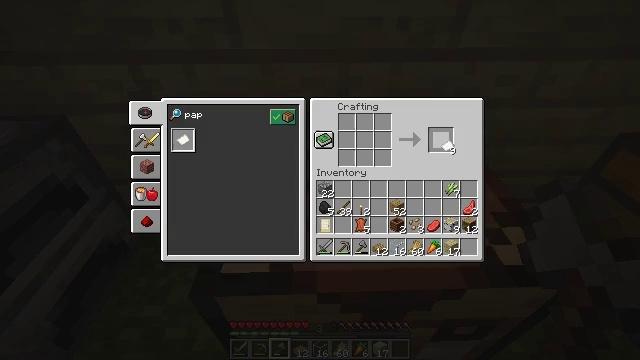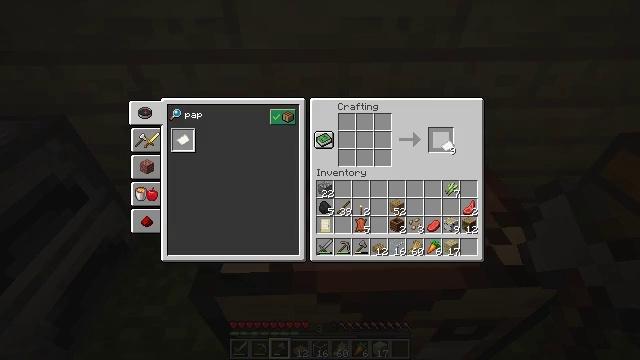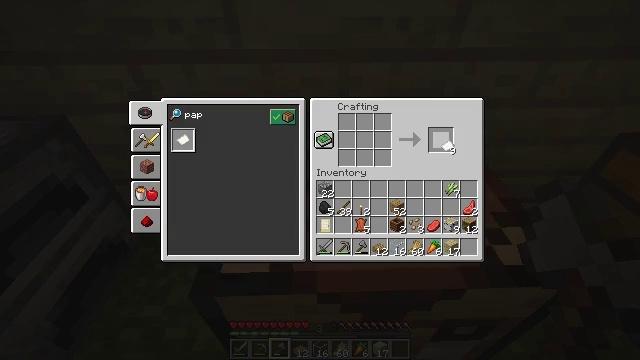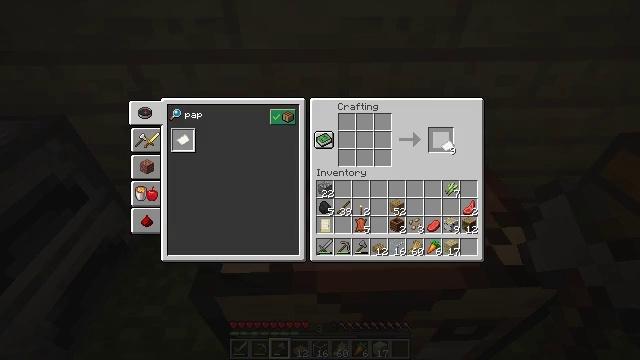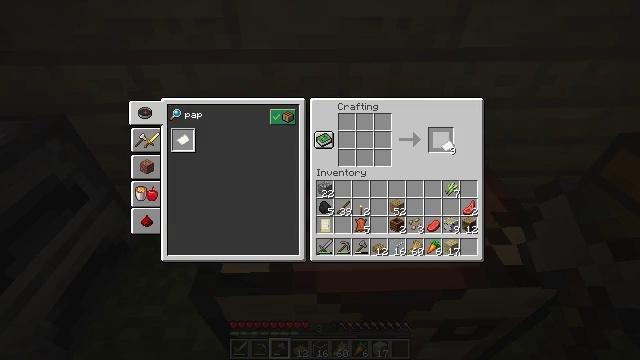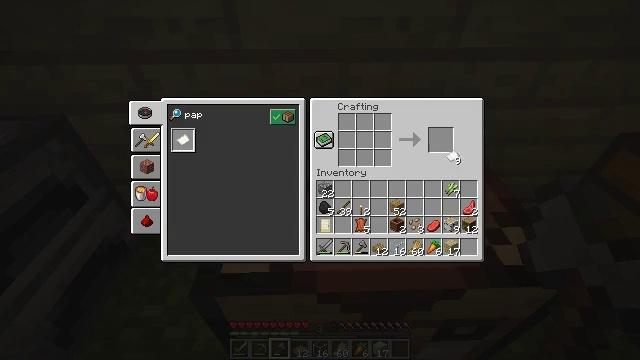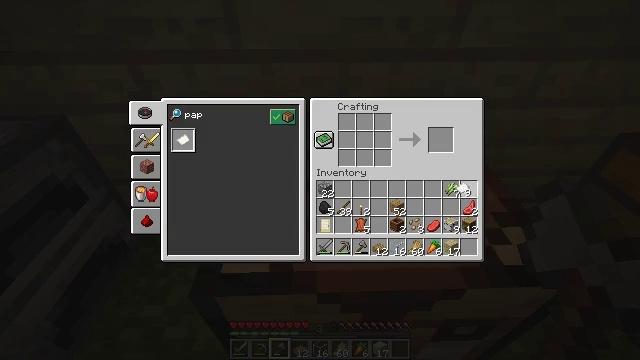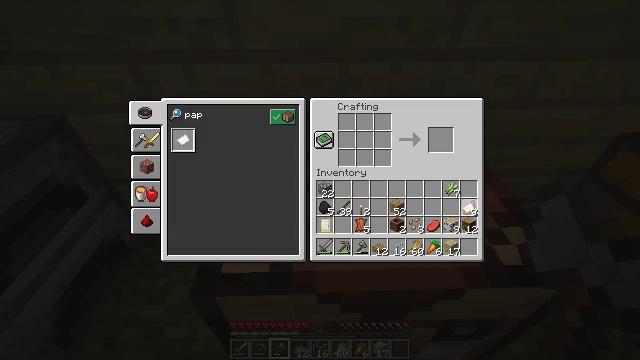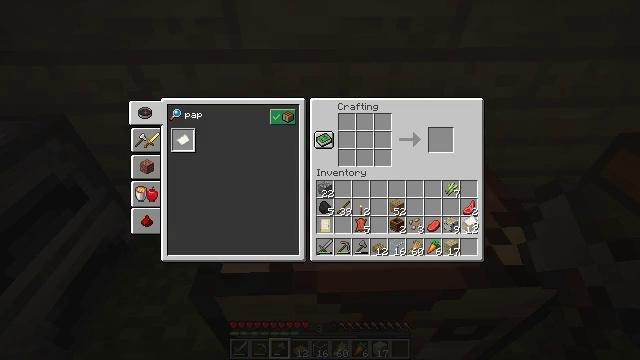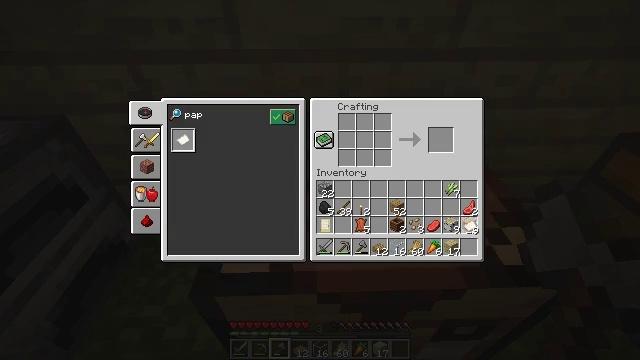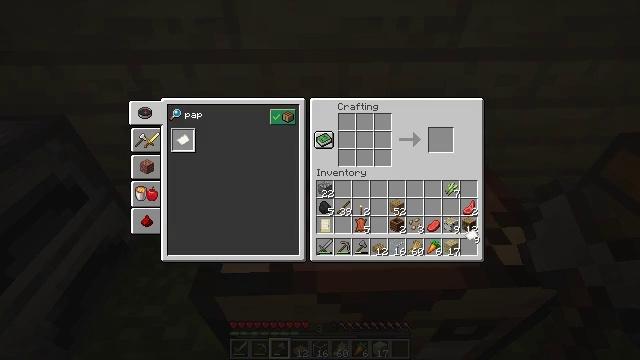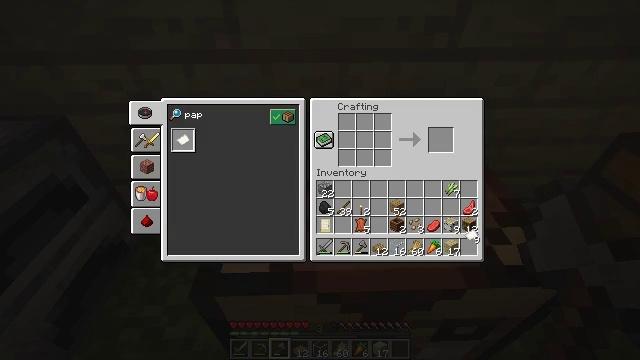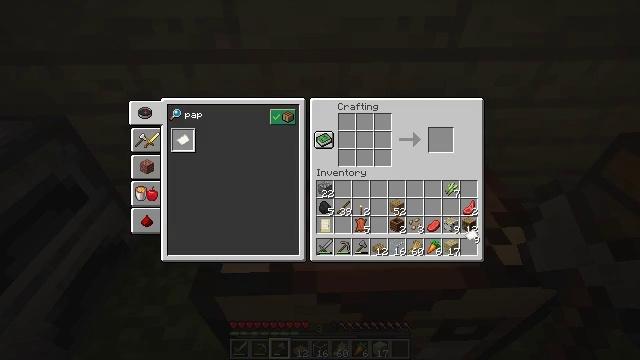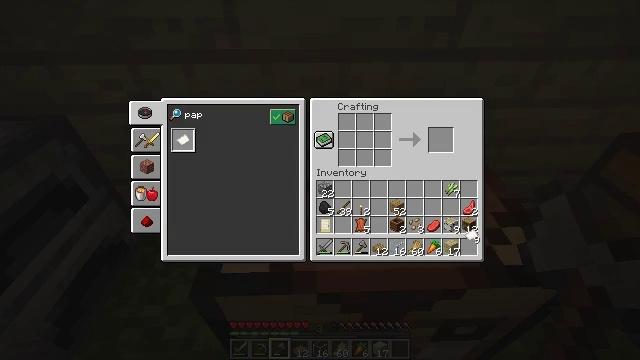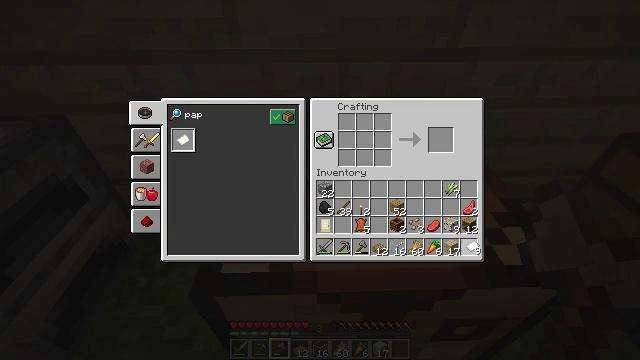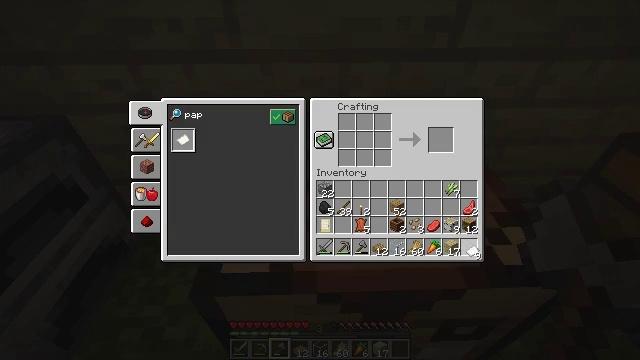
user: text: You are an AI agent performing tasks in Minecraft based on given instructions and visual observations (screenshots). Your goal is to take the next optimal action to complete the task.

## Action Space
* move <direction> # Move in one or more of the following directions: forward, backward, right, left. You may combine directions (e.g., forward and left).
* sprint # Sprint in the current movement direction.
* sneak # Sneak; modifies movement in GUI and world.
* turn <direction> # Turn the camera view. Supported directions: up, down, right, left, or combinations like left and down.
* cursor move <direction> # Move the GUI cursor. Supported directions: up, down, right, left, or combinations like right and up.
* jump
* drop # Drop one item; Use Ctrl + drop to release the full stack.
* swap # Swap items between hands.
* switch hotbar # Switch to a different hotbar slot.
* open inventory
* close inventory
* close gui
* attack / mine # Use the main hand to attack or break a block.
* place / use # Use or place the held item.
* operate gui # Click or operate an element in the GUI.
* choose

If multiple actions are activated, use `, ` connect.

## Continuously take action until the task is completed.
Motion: motion action
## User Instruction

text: Gather materials to craft a book.
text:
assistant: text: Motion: open gui
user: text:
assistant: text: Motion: no_op
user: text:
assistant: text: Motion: no_op
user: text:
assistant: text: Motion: no_op
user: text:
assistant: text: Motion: cursor move down
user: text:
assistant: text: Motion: cursor move right and down
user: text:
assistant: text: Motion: cursor move down
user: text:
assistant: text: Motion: cursor move down
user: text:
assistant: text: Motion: no_op
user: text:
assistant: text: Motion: cursor move down
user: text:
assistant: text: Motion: no_op
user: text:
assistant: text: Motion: no_op
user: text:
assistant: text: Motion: no_op
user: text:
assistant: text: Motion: cursor move down
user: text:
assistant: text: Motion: no_op
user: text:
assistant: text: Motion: no_op
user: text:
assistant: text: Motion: no_op
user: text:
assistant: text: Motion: no_op
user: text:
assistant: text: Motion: no_op
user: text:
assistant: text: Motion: no_op
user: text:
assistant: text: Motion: no_op
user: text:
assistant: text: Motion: operate gui
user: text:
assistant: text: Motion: operate gui
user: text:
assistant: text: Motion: operate gui
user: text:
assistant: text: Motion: no_op
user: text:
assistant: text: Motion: no_op
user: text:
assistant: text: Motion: cursor move left
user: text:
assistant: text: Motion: cursor move left and up
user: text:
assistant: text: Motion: cursor move left
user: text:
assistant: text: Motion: no_op